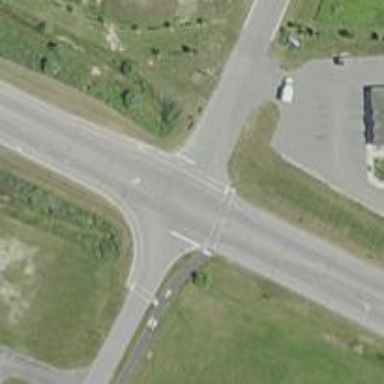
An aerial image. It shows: Marked crossing on the road.